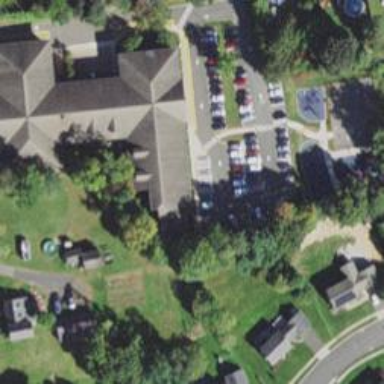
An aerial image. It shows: School.